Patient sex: M
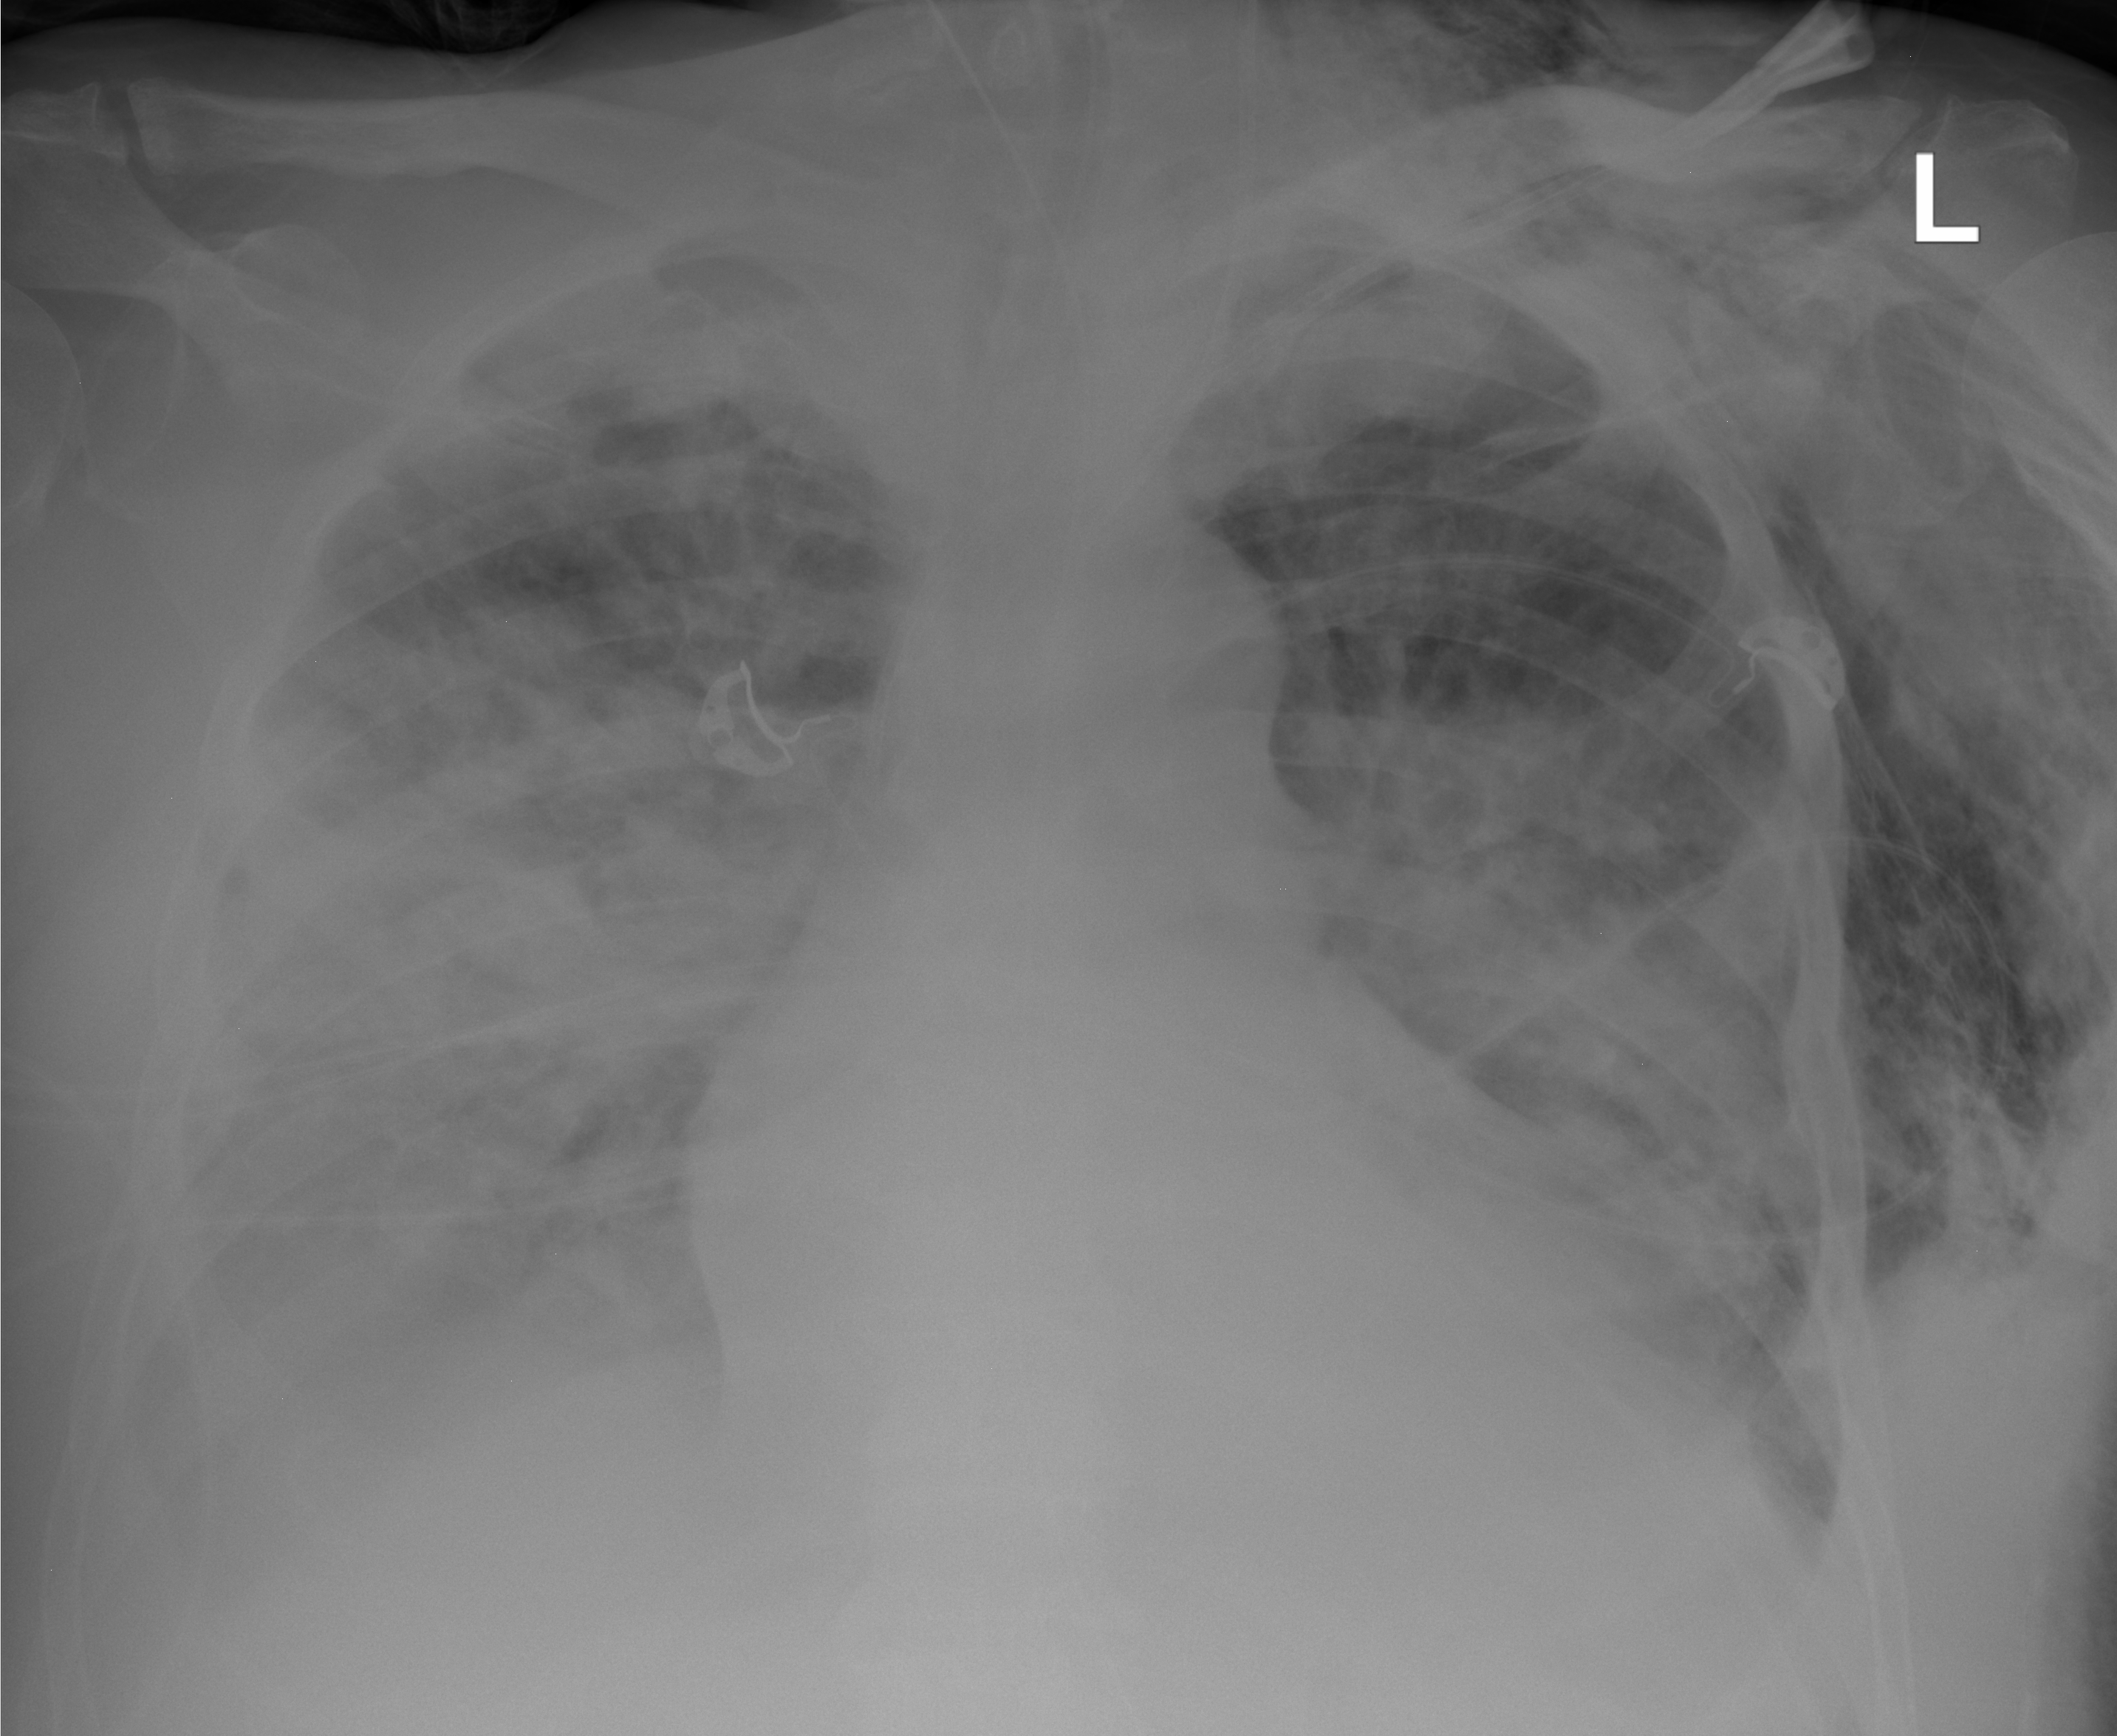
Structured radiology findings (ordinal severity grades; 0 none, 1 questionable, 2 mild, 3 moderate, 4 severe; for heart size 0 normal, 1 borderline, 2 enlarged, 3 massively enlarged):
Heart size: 2
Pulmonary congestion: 2
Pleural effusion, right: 3
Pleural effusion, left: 2
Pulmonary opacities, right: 3
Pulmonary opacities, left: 3
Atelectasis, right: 3
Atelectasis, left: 3